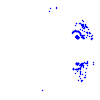
Particle: kaon